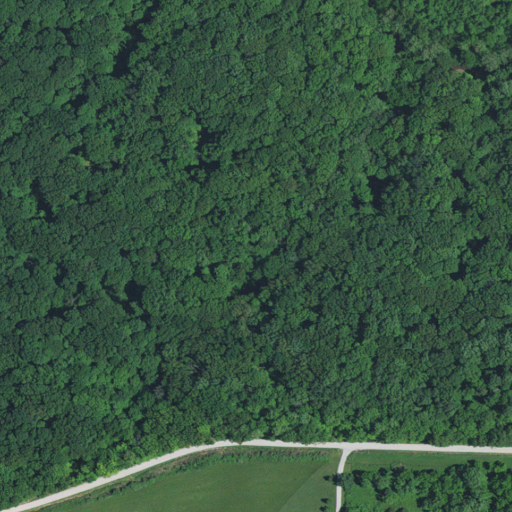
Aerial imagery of cliff(s) in Indiana named Fern Cliff containing deciduous forest, open development, mixed forest, pasture, and low intensity development